Current action and preconditions to check: trajectory_clear

Your task: For each precondition in the list above, predict whether it will hold at this action.

Consider the current scene as observed from the mobile robot's camera, and analyze the predicted future states of all dynamic agents (e.g., people, animals, vehicles, or any moving entities) within the NEXT SECOND.

IMPORTANT: Only answer "very likely" if you are absolutely certain—based on strong, clear evidence—that a dynamic agent will violate the precondition in the predicted future state. Do NOT answer "very likely" for unlikely, ambiguous, or low-probability risks.

Ask yourself for each precondition: Is there a high probability, with clear and convincing evidence, that the predicted future states of any dynamic agent will interfere with the predicted future state of the currently executing action within the NEXT SECOND, causing that precondition to fail?

Assess the risk level based on these predictions. Use "likely" or "very likely" if motions create a clear risk of interference.

Use "neutral" or "improbable" if agents are nearby but their predicted paths are clearly diverging or non-conflicting.

Failure Risk Categories: "very improbable", "improbable", "neutral", "likely", "very likely"

Answer Format: Output ONLY the probability_of_failure value from these categories: "very improbable", "improbable", "neutral", "likely", "very likely"

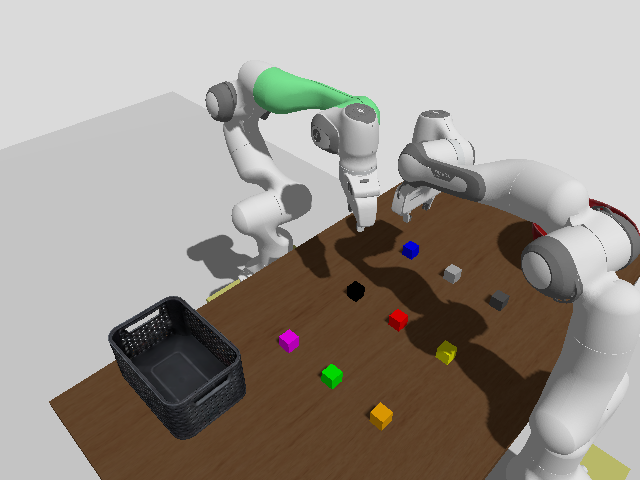

Answer: neutral